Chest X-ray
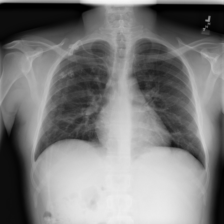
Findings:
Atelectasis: negative
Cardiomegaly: negative
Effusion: negative
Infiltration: negative
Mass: negative
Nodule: negative
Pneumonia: negative
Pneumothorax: negative
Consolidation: negative
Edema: negative
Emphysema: negative
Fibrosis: negative
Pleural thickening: negative
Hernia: negative